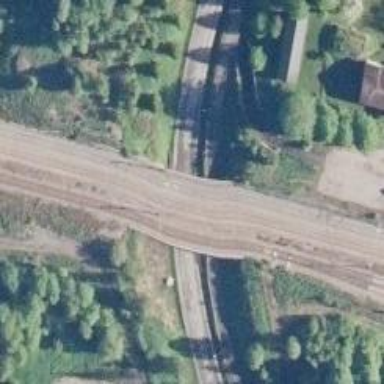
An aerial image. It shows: Railway track with electrified contact lines. This is siding track.